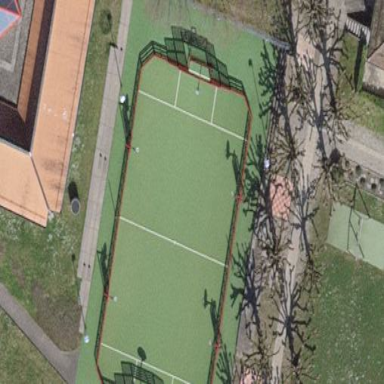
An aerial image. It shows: Tennis court on pitch designated for leisure land.